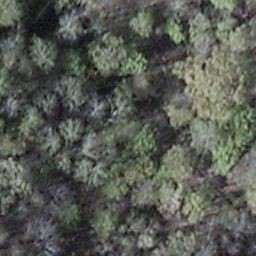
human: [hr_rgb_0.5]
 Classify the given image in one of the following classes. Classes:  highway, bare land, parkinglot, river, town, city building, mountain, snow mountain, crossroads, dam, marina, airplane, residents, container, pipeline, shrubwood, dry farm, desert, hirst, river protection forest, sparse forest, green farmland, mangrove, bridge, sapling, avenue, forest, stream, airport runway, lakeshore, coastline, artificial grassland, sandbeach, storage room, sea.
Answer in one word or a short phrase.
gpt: shrubwood